Question: I've got this header:
'''
<header>
header
<br />
<nav>
<a href="index/" class="activeNav">Home</a>
<a href="index/help/">Help</a>
<a href="login/">Login</a>
</nav>
</header>
'''
with this css:
'''
header {
padding: 20px 20px 0px 20px;
background: gold;
}
header nav{
list-style-type: none;
margin-top: 10px;
padding: 0;
}
header nav>a{
background-color: black;
margin-right: 10px;
color: red;
text-decoration: none;
padding: 5px
}
header nav>a.activeNav{
background-color: white;
}
'''
But the bottom of the 'nav' element doesn't align with the bottom of the 'header' element. Currently, it looks like this:

I know it looks bad but that's because I wanted to fix this first. So, does anyone know how to fix this?
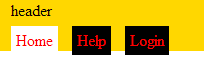
Answer: You can apply 'display: inline-block' to your 'header nav > a' elements.
<URL>
Or you can apply 'overflow: hidden' to your 'header' element 'nav''header'.
<URL>